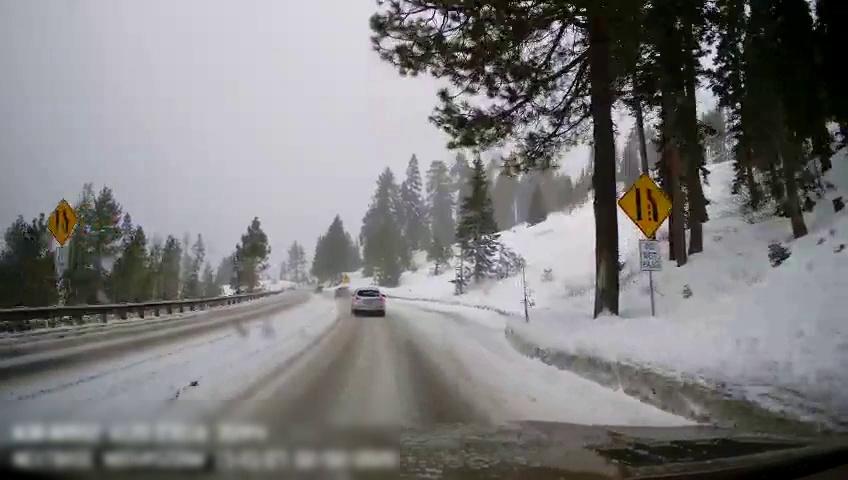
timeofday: Day
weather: Snowy
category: Drivable Space
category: Vehicles | SUV
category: Vehicles | Car
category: Vehicles | Car
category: Traffic | Signs
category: Traffic | Signs